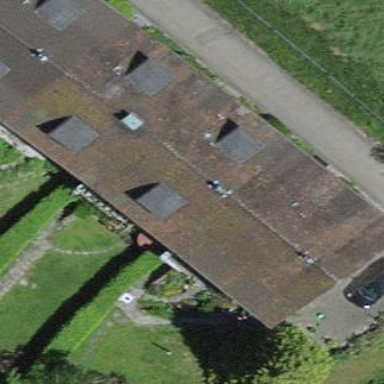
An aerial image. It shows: Terrace-style building with gabled roof.